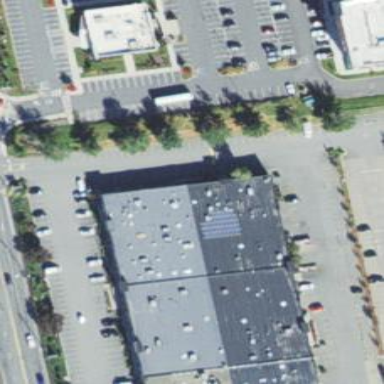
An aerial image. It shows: Retail and commercial building.